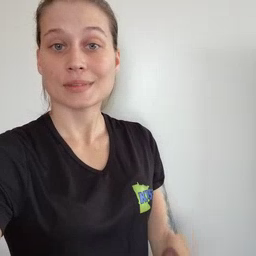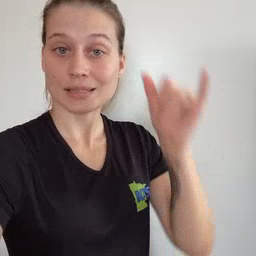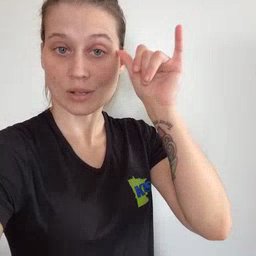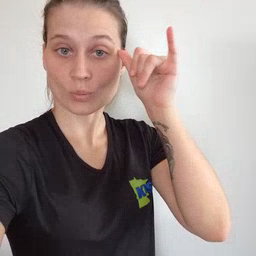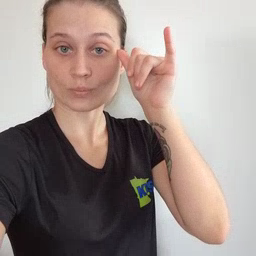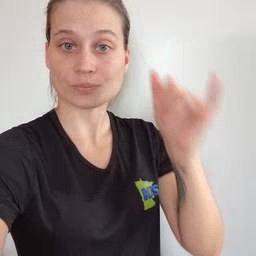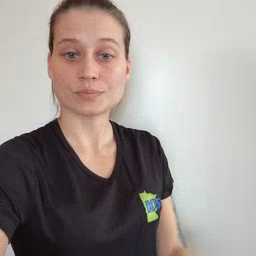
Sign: cow